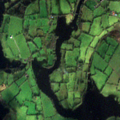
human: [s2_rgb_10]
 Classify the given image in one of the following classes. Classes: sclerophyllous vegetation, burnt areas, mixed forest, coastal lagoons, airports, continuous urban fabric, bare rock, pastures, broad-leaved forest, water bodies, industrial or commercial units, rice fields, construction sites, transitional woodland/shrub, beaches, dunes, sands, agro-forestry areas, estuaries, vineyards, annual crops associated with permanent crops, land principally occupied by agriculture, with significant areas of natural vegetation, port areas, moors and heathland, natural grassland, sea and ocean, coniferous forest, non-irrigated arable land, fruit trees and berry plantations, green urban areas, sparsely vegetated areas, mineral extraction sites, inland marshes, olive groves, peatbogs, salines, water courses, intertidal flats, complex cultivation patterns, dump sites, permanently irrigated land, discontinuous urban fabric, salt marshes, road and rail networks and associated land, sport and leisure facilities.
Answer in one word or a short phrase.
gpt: pastures, water bodies